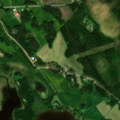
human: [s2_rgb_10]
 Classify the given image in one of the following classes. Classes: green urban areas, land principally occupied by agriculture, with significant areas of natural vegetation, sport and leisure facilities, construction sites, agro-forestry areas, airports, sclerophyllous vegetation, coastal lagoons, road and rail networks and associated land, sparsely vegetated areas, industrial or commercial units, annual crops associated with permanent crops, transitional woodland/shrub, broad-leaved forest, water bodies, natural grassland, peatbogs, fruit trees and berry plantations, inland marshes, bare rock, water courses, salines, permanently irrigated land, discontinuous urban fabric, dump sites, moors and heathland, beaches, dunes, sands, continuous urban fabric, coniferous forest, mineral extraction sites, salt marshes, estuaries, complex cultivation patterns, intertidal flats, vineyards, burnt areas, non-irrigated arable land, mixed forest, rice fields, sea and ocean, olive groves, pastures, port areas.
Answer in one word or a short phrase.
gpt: land principally occupied by agriculture, with significant areas of natural vegetation, coniferous forest, mixed forest, water bodies